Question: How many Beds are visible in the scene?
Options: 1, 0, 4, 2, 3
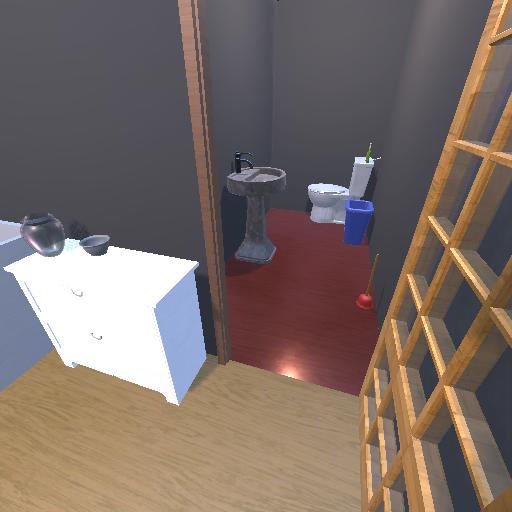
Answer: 1